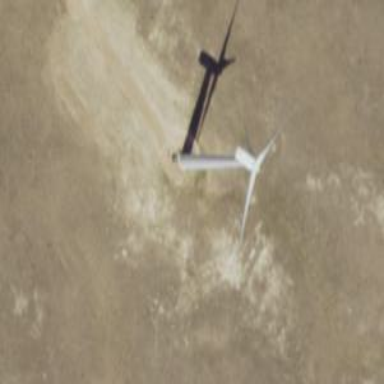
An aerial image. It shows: Wind generator in the form of horizontal axis wind turbine.